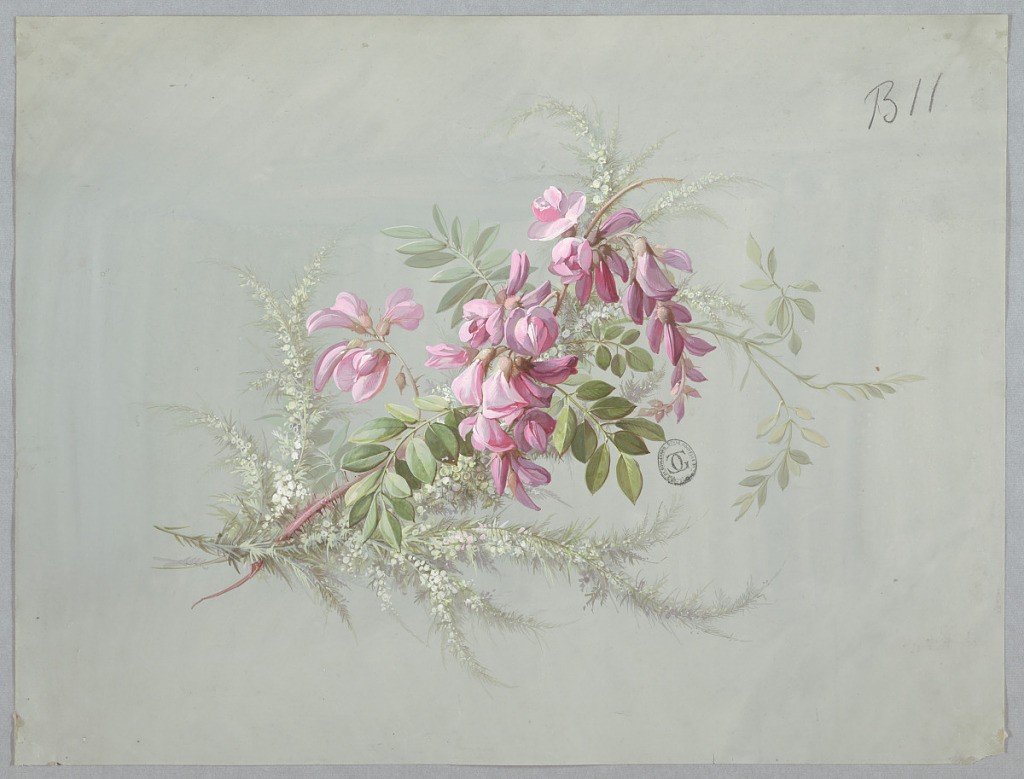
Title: Design for Wallpaper and Textile: Flowers and Birds
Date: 19th century
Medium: Brush and gouache on cream paper
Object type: Drawing
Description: Branch of pink blossoms and leaves oriented diagonally, top to the right. On light gray ground.